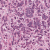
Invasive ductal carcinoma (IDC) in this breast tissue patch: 1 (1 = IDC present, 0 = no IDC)